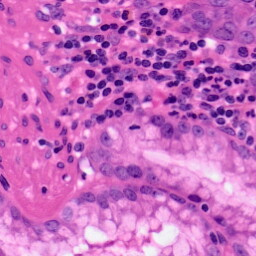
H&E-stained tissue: Pancreatic